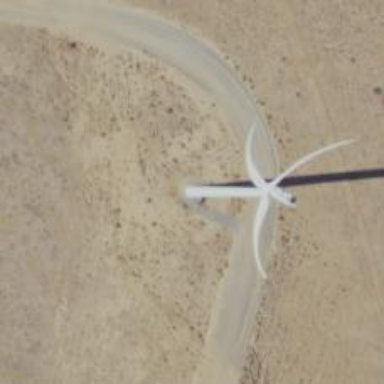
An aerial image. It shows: Wind generator of the horizontal axis type made by Vestas.